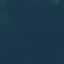
Land use / land cover class: SeaLake